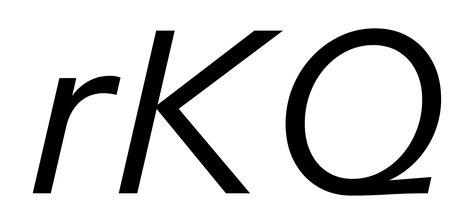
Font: InstrumentSans-Italic_Italic